Question: In my MVC4 project I bundle two css file. When browse render this file then I got two exception.
'''
Uncaught SyntaxError: Unexpected token .
Uncaught SyntaxError: Unexpected token {
'''
I wrote this code for bundling my CSS files.
'''
public static void RegisterBundles(BundleCollection bundles)
{
bundles.Add(new StyleBundle("~/Content/css")
.Include("~/Content/css3.css","~/Content/styles.css"));
}
'''
I call this in my _Layout.chshtml page.
'''
<head>
@Scripts.Render("~/Content/css")
</head>
'''
and get that exception.
But if I call those CSS files this way then every thing works fine.
'''
<head>
<link href="~/Content/css3.css" rel="stylesheet" />
<link href="~/Content/styles.css" rel="stylesheet" />
</head>
'''
Here is a screen shoot of my Error.

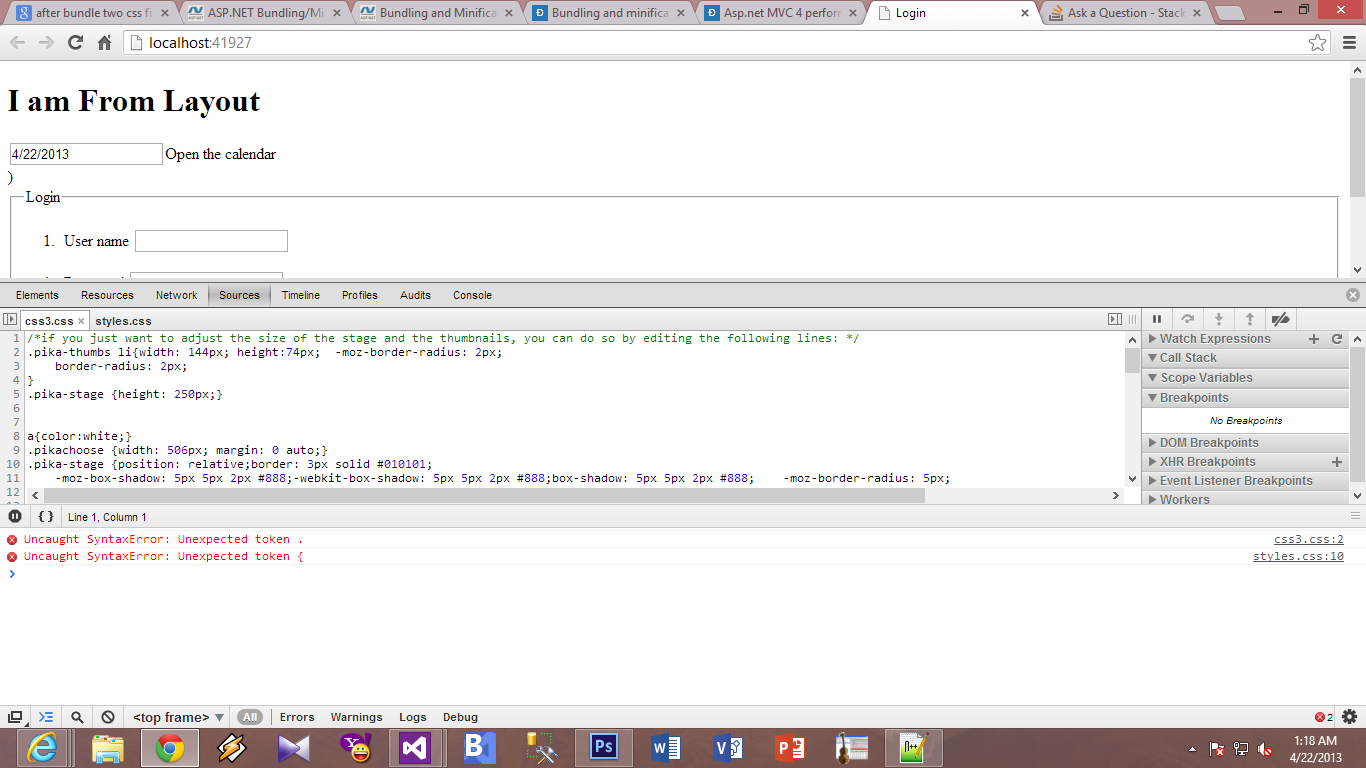
Answer: It's because it's rendering a '<script>' tag. It should be '@Styles.Render' instead of '@Scripts.Render'.